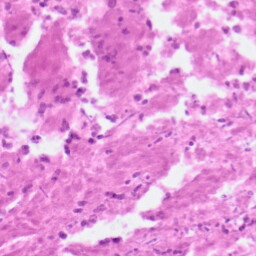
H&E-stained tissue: Pancreatic